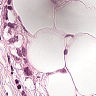
Metastatic tissue present: yes